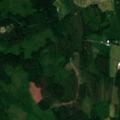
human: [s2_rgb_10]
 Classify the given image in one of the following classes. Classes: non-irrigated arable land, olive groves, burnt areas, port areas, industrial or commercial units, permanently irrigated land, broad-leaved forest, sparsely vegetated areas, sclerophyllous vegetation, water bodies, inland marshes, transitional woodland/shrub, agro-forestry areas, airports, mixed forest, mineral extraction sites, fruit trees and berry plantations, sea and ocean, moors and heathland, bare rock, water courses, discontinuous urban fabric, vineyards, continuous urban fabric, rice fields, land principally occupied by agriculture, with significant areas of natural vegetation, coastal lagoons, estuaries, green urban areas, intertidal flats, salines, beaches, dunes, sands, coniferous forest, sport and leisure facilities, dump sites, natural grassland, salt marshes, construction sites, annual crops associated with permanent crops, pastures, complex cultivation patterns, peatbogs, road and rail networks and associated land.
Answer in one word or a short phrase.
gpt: non-irrigated arable land, land principally occupied by agriculture, with significant areas of natural vegetation, mixed forest, transitional woodland/shrub